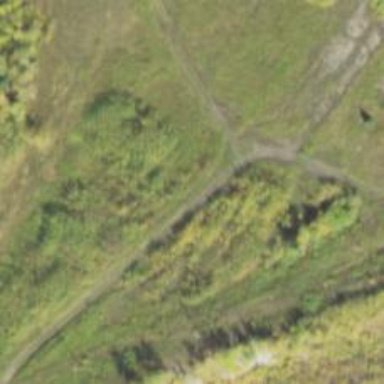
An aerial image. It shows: Abandoned railway.